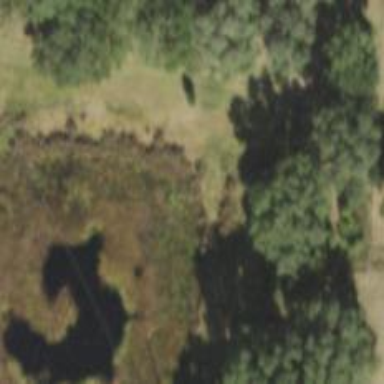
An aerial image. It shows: Marshy wetland area.